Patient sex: M
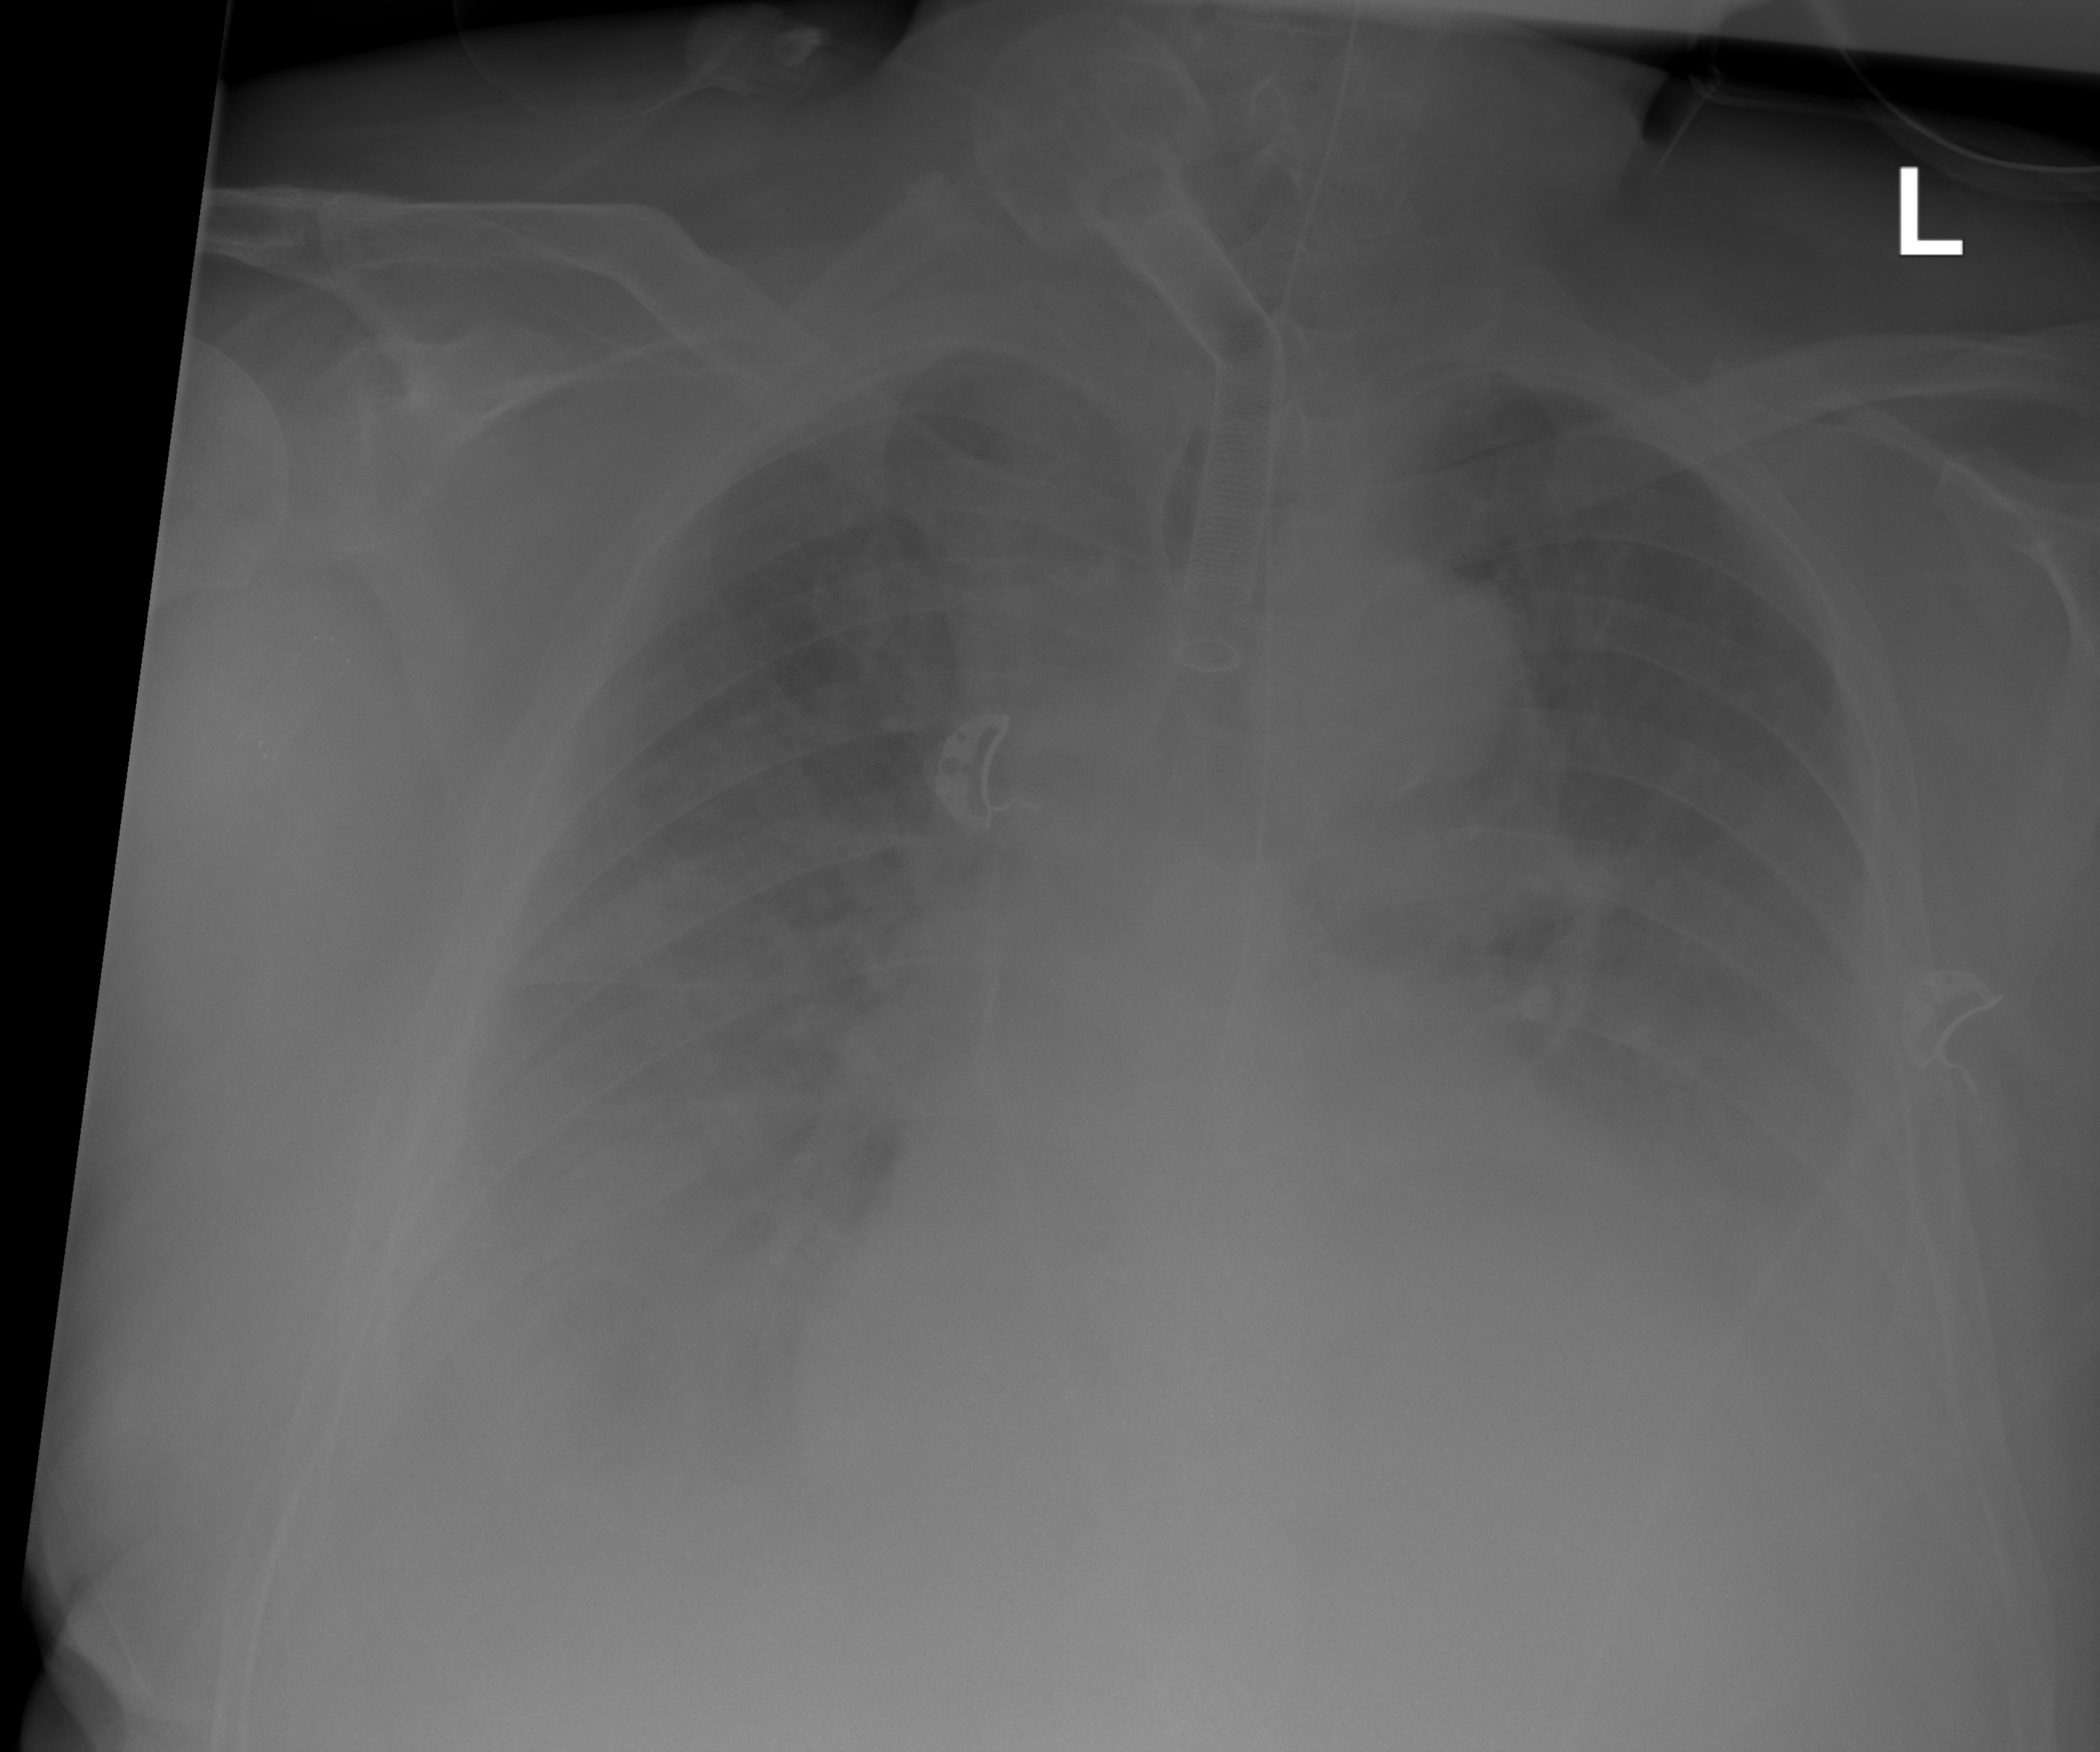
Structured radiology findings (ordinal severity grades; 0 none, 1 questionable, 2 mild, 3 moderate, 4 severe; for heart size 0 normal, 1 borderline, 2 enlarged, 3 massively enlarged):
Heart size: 2
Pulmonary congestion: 2
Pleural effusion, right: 3
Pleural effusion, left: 3
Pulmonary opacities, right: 1
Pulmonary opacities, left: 1
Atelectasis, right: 2
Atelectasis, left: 2